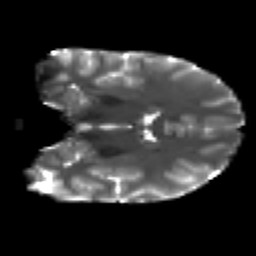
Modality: T2w
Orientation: coronal
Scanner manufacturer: ge
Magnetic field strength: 3 T
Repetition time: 7.98 s
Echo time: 0.0701 s